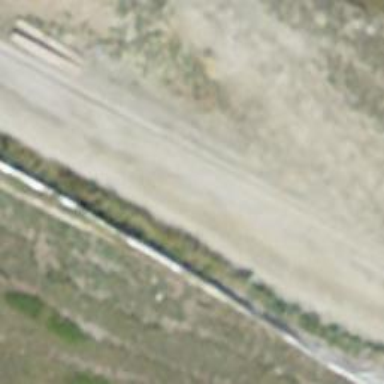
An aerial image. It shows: Track with grade 2 tracktype.